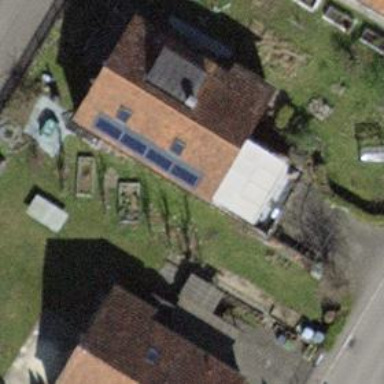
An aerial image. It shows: Pitched roof building.